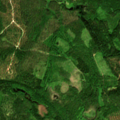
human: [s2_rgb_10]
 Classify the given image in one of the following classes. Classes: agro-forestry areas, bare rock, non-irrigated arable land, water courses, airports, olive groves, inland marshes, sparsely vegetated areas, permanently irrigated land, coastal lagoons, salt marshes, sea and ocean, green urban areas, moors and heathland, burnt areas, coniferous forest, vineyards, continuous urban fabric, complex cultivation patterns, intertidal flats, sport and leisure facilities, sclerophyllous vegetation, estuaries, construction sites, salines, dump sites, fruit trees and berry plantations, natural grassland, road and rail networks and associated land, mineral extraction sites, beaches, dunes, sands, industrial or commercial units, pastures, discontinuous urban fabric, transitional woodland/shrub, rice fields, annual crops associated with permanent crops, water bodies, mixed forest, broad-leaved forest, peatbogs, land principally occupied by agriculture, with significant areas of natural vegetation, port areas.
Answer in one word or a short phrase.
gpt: coniferous forest, mixed forest